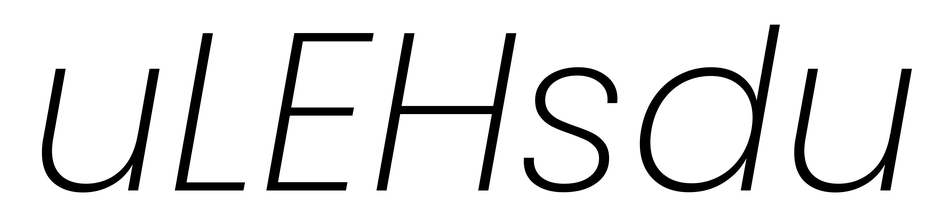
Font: Poppins-ExtraLightItalic